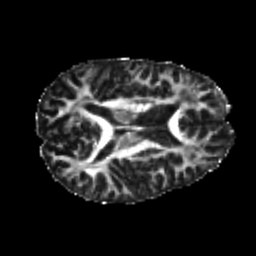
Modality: FA
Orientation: axial
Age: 18
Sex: male
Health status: healthy
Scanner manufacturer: philips
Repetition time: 7.477 s
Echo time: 0.08753 s